【题型】解答题　【知识点】立体几何　【难度】medium
如图, 在三棱锥 \(P-ABC\) 中 \(AC \perp BC\), 平面 \(PAC \perp\) 平面 \(ABC\), \(PA=PC=AC=2\), \(BC=4\), \(E\), \(F\) 分别是 \(PC\), \(PB\) 的中点, 记平面 \(AEF\) 与平面 \(ABC\) 的交线为直线 \(l\).

(1) 求证: 直线 \(EF \perp\) 平面 \(PAC\);

(2) 若直线 \(l\) 上存在一点 \(Q\) (与 \(B\) 都在 \(AC\) 的同侧), 且直线 \(PQ\) 与直线 \(EF\) 所成的角为 \(\frac{\pi}{4}\), 求平面 \(PBQ\) 与平面 \(AEF\) 所成的锐二面角的余弦值.
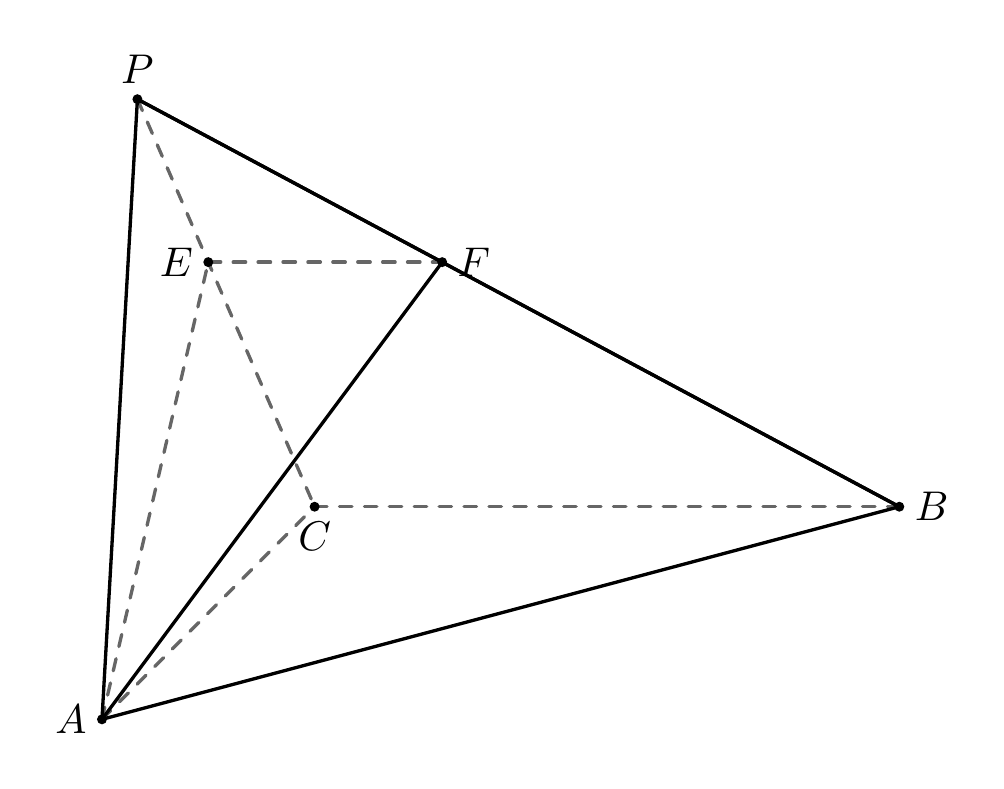
【解答】
\textbf{【答案】}
(1) 证明见解析

(2) \(\dfrac{2\sqrt{5}}{5}\)

\vspace{1em}

\textbf{【分析】}
(1) 根据面面垂直可证线面垂直, 再结合中位线可得证;

(2) 根据线线平行可证线面平行, 进而可证直线 \(l \parallel BC\), 建立空间直角坐标系, 可设 \(Q\), 结合异面直线夹角可解得点 \(Q\), 再根据向量法可得平面的法向量, 进而可得二面角余弦值.

\vspace{1em}

\textbf{【详解】}
(1) \(\because BC \perp AC\), 平面 \(PAC \perp\) 平面 \(ABC\), 平面 \(PAC \cap\) 平面 \(ABC = AC\),
\(\therefore BC \perp\) 平面 \(PAC\),

又 \(\because E\), \(F\) 分别是 \(PC\), \(PB\) 的中点,
\(\therefore EF \parallel BC\),

\(\therefore EF \perp\) 平面 \(PAC\);

---

(2)

\(\because BC \perp AC\), 平面 \(PAC \perp\) 平面 \(ABC\),

\(\therefore\) 以 \(C\) 为坐标原点, \(CA\) 所在直线为 \(x\) 轴, \(CB\) 所在直线为 \(y\) 轴, 过 \(C\) 垂直于平面 \(ABC\) 的直线为 \(z\) 轴, 建立空间直角坐标系,

则点 \(P\) 在平面 \(xOz\) 内,

即 \(A(2,0,0)\), \(B(0,4,0)\), \(P(1,0,\sqrt{3})\), \(E\left(\frac{1}{2},0,\frac{\sqrt{3}}{2}\right)\), \(F\left(\frac{1}{2},2,\frac{\sqrt{3}}{2}\right)\),

则 \(\overrightarrow{CB}=(0,4,0)\), \(\overrightarrow{EF}=(0,2,0)\), \(\overrightarrow{AE}=\left(-\frac{3}{2},0,\frac{\sqrt{3}}{2}\right)\),

而 \(EF \parallel BC\), \(BC \not\subset\) 平面 \(AEF\), \(EF \subset\) 平面 \(AEF\),

\(\therefore BC \parallel\) 平面 \(AEF\),

又平面 \(AEF\) 与平面 \(ABC\) 的交线为直线 \(l\),

\(\therefore l \parallel BC\),

设 \(\overrightarrow{AQ} = \lambda \overrightarrow{CB} = (0,4\lambda,0)\ (\lambda \geq 0)\),

则点 \(Q\) 坐标为 \((2,4\lambda,0)\), \(\overrightarrow{PQ}=(1,4\lambda,-\sqrt{3})\), \(\overrightarrow{BQ}=(2,4\lambda-4,0)\),
\[
\therefore |\cos\langle \overrightarrow{PQ},\overrightarrow{EF}\rangle| = \frac{8|\lambda|}{2\sqrt{4+16\lambda^2}} = \frac{\sqrt{2}}{2},
\]
解得 \(\lambda = \frac{1}{2}\),

则 \(Q\) 点坐标为 \((2,2,0)\), \(\overrightarrow{PQ}=(1,2,-\sqrt{3})\), \(\overrightarrow{BQ}=(2,-2,0)\).

设平面 \(PBQ\) 的法向量 \(\vec{n}=(x_0,y_0,z_0)\),

即
\[
\begin{cases}
\vec{n} \cdot \overrightarrow{PQ} = 0 \\
\vec{n} \cdot \overrightarrow{BQ} = 0
\end{cases}, \quad \text{即} \quad
\begin{cases}
x_0 + 2y_0 - \sqrt{3}z_0 = 0 \\
2x_0 - 2y_0 = 0
\end{cases},
\]
取 \(x_0=1\), 可得 \(\vec{n}=(1,1,\sqrt{3})\);

设平面 \(AEF\) 法向量为 \(\vec{m}=(x_1,y_1,z_1)\),

则
\[
\begin{cases}
\vec{m} \cdot \overrightarrow{AE} = 0 \\
\vec{m} \cdot \overrightarrow{EF} = 0
\end{cases}, \quad \text{即} \quad
\begin{cases}
-\frac{3}{2}x_1 + \frac{\sqrt{3}}{2}z_1 = 0 \\
2y_1 = 0
\end{cases},
\]
取 \(x_1=1\), 可得 \(\vec{m}=(1,0,\sqrt{3})\);

\[
\therefore |\cos\langle \vec{m},\vec{n}\rangle| = \frac{|1+3|}{\sqrt{5} \times 2} = \frac{2\sqrt{5}}{5},
\]

即平面 \(PBQ\) 与平面 \(AEF\) 所成的锐二面角的余弦值为 \(\dfrac{2\sqrt{5}}{5}\).
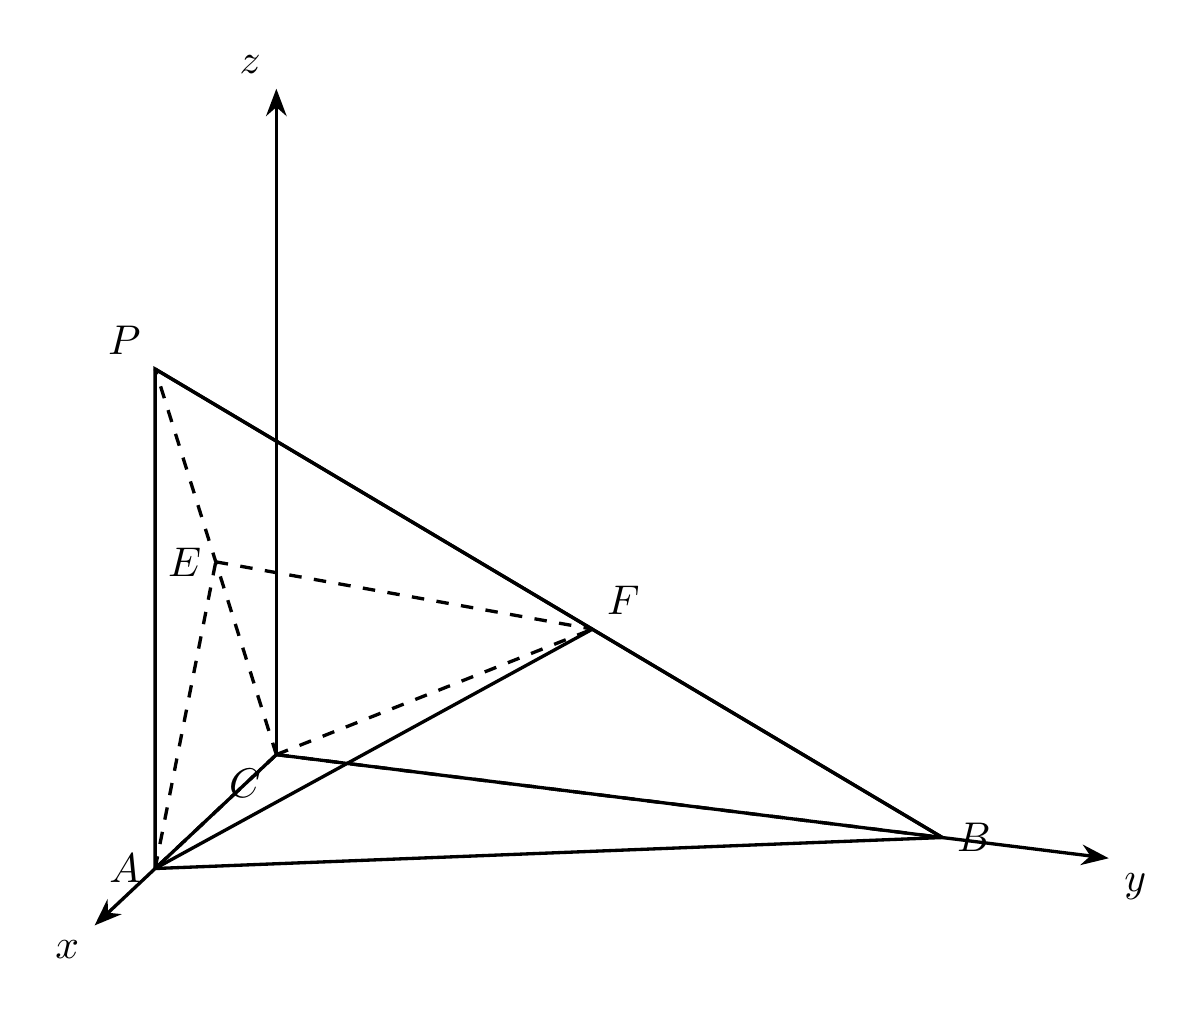